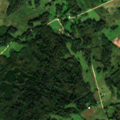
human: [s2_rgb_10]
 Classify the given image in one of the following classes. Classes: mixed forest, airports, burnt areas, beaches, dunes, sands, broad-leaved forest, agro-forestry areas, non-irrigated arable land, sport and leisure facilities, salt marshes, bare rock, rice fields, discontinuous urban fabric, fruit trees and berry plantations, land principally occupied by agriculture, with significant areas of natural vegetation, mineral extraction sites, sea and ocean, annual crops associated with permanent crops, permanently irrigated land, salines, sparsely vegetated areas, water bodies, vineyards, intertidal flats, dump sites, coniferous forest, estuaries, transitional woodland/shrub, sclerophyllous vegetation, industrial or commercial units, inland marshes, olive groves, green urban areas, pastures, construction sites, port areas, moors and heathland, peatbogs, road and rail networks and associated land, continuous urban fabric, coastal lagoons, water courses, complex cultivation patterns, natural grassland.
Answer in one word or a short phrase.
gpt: non-irrigated arable land, pastures, complex cultivation patterns, land principally occupied by agriculture, with significant areas of natural vegetation, broad-leaved forest